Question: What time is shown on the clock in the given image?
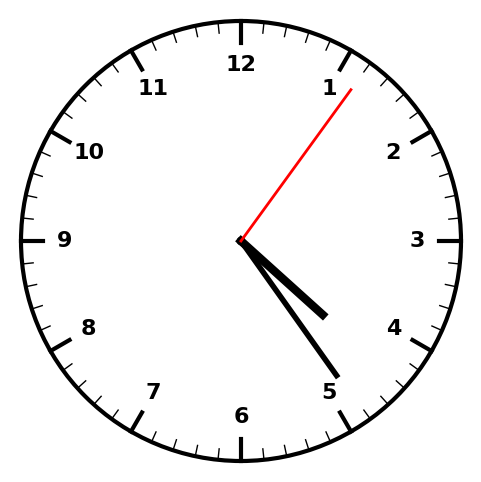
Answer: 04:24:06